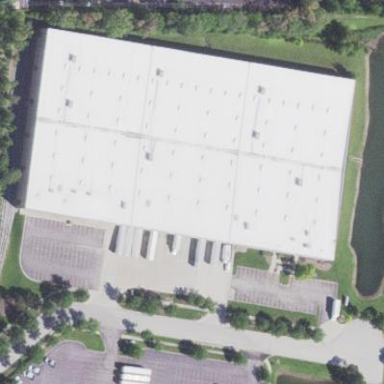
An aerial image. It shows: Industrial building.